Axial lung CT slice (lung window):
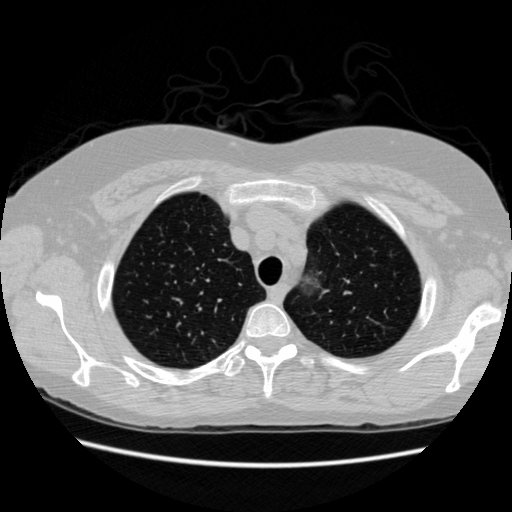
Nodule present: no